Group 1:
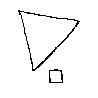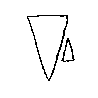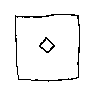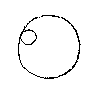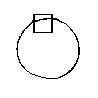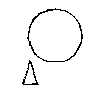
Group 2:
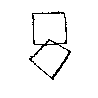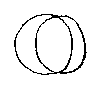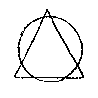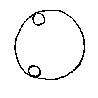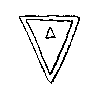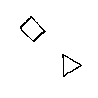
Rule separating the two groups: One large and one small object vs. not so.
Concepts: big, large, number, separation_of_joined_objects, size, small
Author: Douglas R. Hofstadter